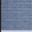
Piece: xx